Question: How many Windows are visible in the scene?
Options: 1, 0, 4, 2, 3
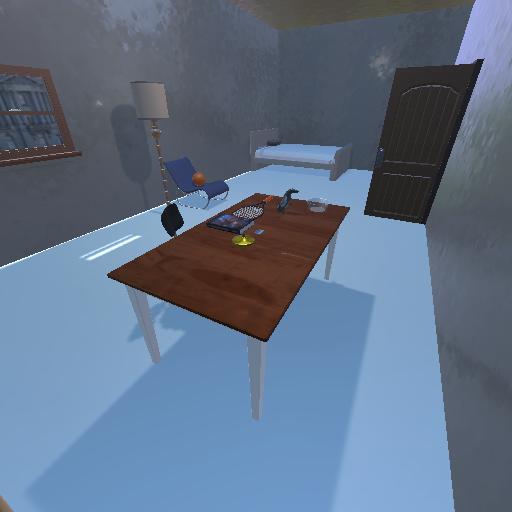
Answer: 1